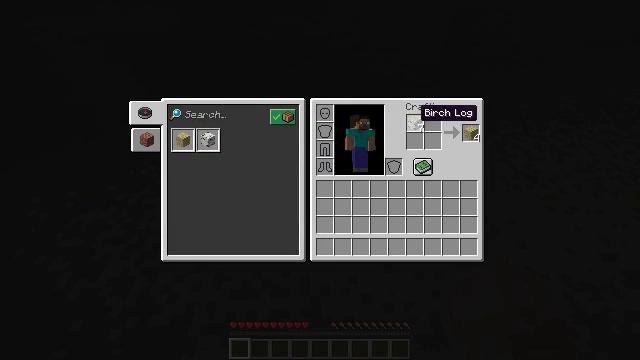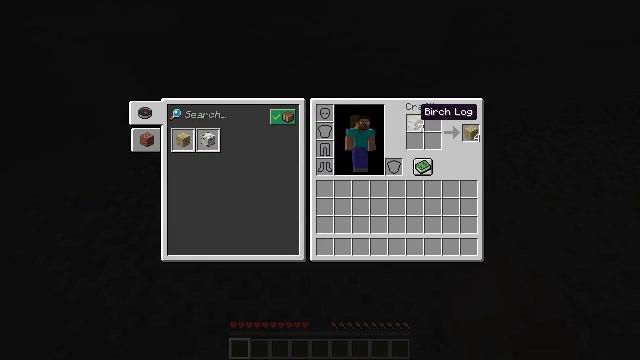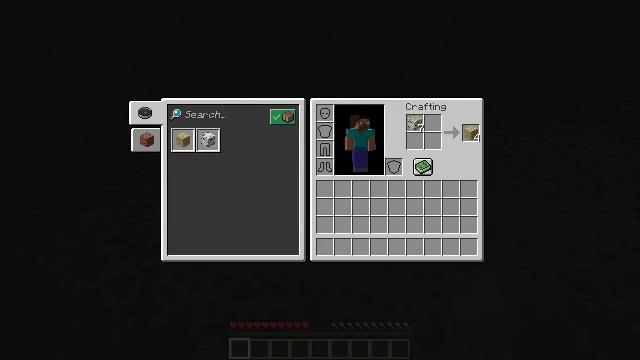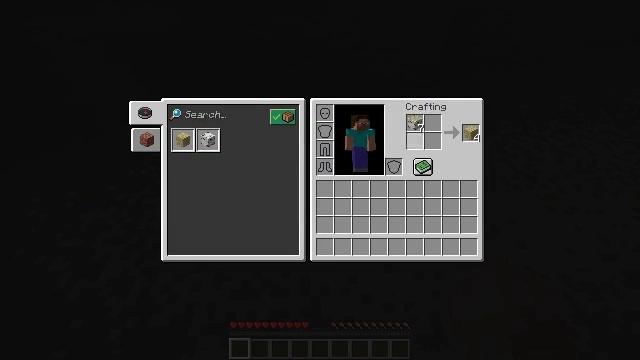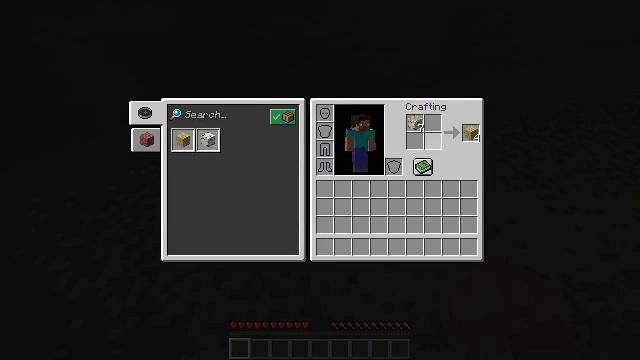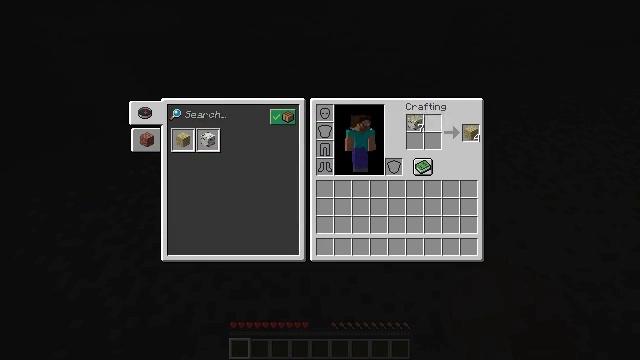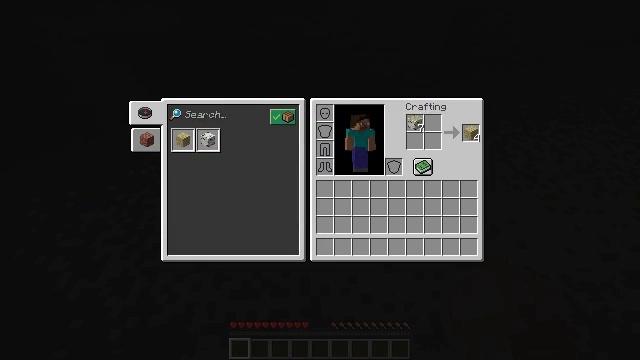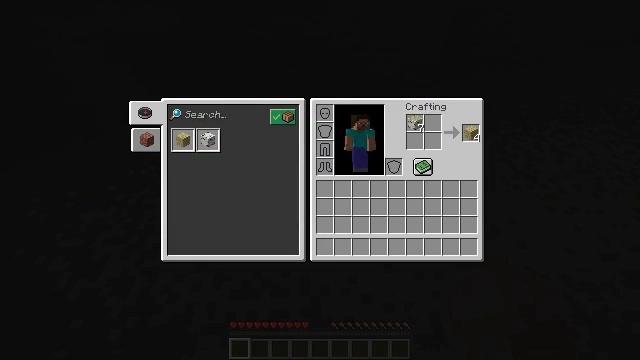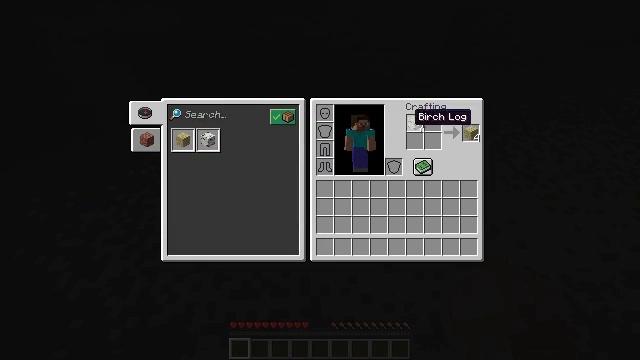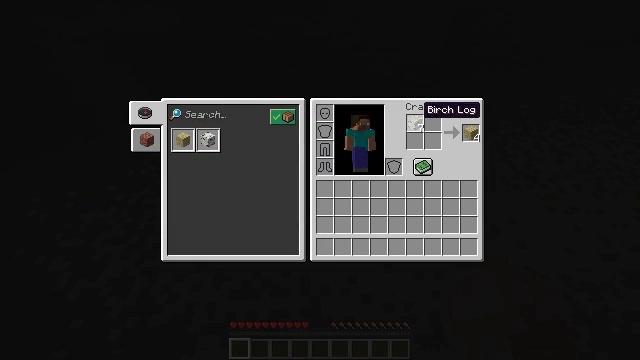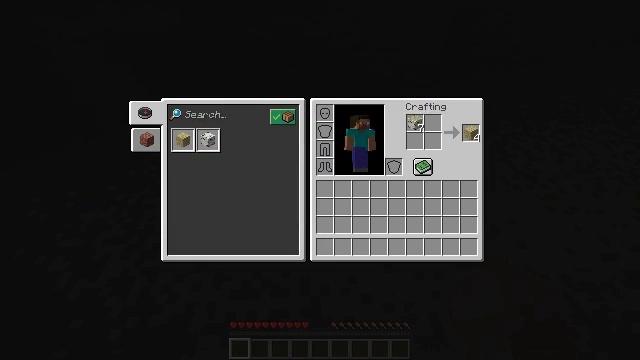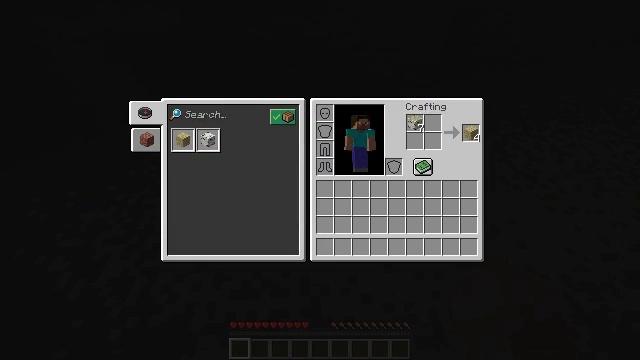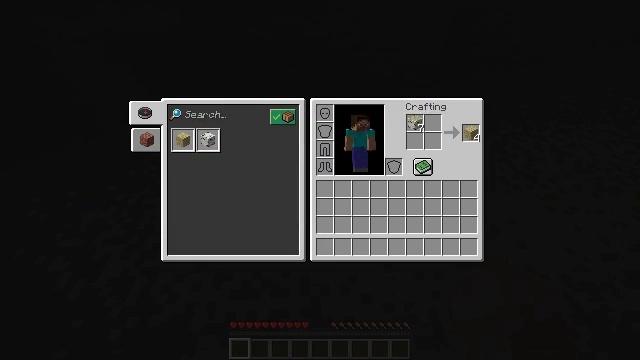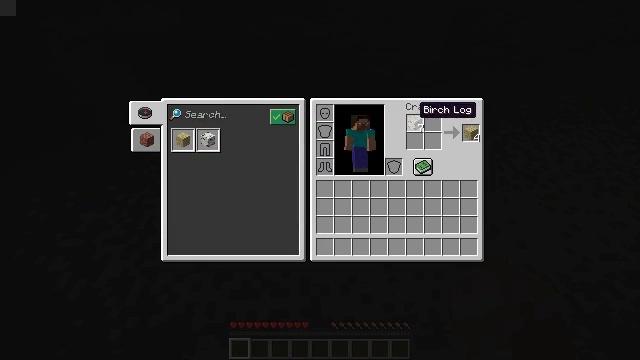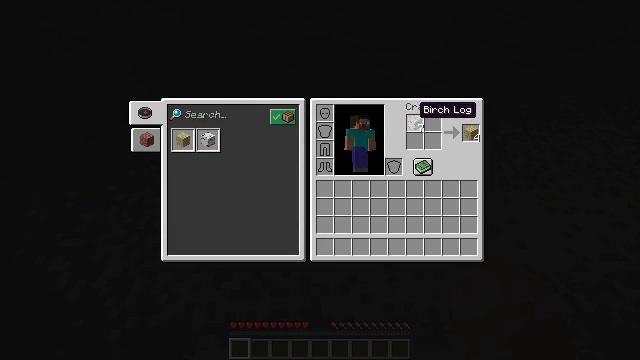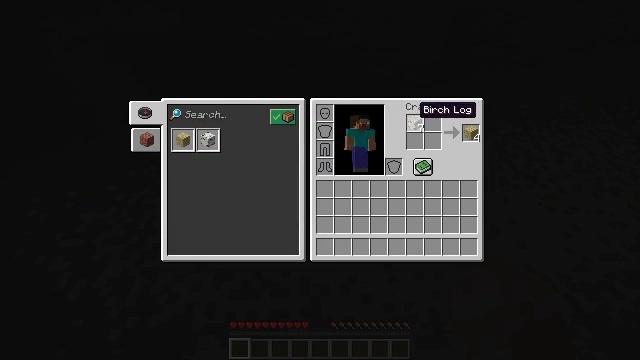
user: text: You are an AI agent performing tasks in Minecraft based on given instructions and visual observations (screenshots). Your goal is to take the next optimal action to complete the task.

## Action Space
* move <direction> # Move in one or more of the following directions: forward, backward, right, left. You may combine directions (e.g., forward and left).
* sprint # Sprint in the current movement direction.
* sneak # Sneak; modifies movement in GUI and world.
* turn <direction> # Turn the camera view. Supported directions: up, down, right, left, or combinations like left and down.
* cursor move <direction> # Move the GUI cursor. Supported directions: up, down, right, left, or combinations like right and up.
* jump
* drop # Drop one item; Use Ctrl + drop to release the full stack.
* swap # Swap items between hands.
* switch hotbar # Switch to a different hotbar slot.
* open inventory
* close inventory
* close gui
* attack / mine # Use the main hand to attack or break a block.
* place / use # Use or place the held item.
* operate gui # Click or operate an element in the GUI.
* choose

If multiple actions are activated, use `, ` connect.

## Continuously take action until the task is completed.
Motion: motion action
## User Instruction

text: Use the crafting grid to make birch planks from birch logs.
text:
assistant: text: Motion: no_op
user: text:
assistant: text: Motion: cursor move left
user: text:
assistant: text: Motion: cursor move right and down
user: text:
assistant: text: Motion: cursor move right
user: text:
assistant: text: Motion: cursor move up
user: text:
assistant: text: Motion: cursor move left
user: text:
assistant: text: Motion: cursor move down
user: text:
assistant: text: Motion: cursor move right
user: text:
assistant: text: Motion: cursor move right and up
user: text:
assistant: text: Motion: cursor move left
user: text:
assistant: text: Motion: cursor move left and down
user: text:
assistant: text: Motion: cursor move right and up
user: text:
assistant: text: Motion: cursor move right
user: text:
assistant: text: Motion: no_op
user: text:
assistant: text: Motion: no_op
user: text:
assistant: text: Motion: no_op
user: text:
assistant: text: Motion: no_op
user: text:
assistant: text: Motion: no_op
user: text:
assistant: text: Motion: no_op
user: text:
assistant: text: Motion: no_op
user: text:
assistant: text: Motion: sneak, cursor move right
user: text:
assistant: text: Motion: sneak, cursor move right
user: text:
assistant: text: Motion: sneak, cursor move right
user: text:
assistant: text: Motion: sneak
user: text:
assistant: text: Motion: sneak
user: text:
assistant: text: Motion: sneak
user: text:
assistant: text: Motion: sneak
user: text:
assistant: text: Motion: sneak
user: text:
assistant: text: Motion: sneak
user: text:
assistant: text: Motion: sneak